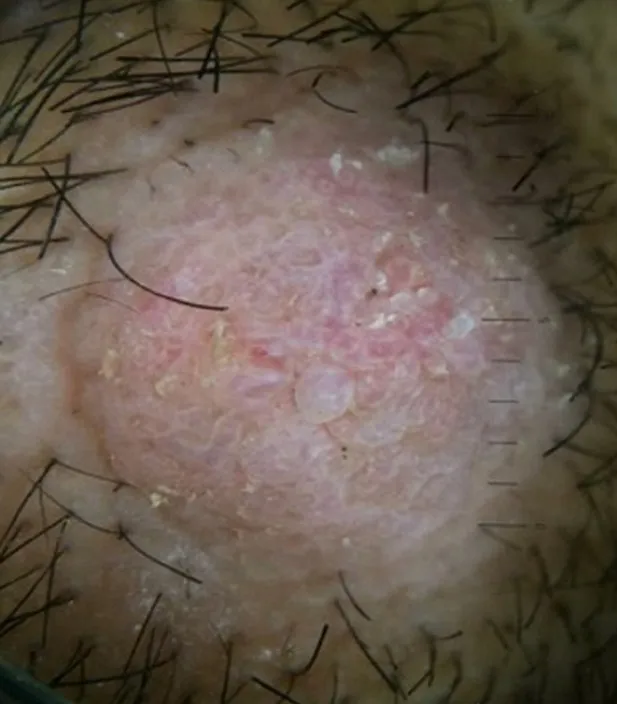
dermoscopic examination showed sharp demarcation, hairpin vessel and milia-like cyst.
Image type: medical_photograph (skin_photograph)